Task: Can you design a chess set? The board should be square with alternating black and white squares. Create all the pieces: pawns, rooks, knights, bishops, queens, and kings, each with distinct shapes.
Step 2814:
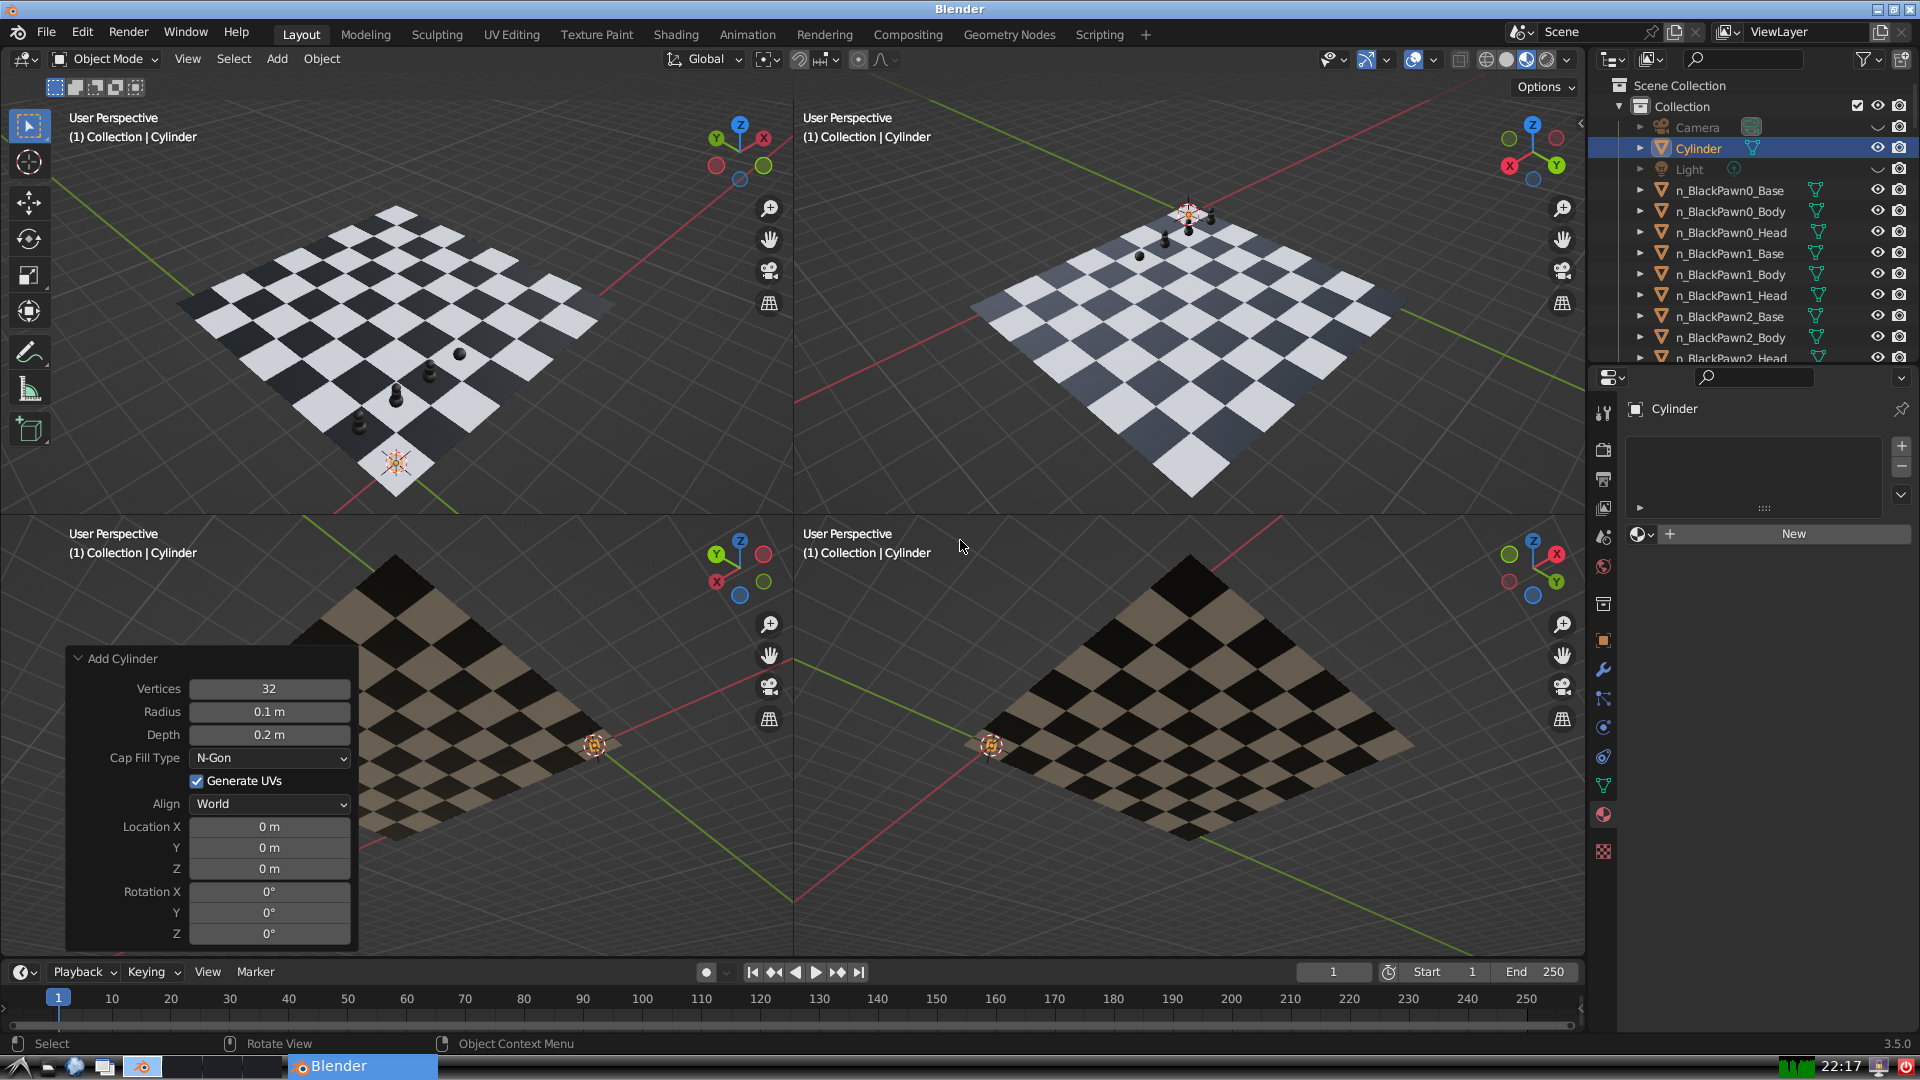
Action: {"mouse_move": [270, 731]}